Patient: sex M, age 63
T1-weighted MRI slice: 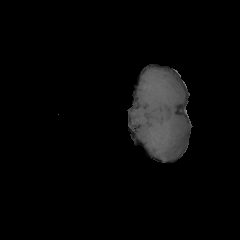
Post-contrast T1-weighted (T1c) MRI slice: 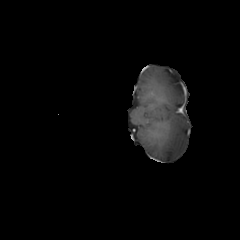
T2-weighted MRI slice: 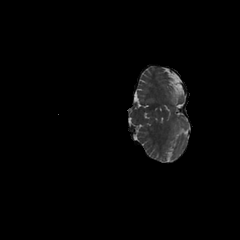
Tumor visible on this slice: no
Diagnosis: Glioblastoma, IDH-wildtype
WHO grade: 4